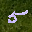
Label: 5